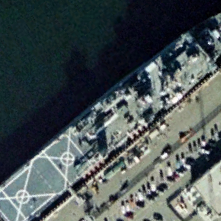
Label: combat